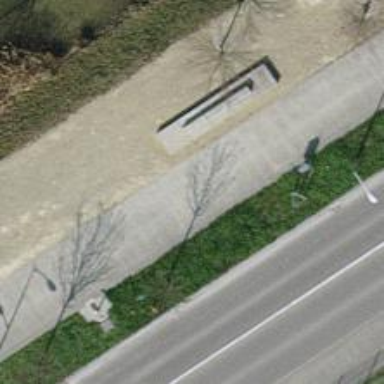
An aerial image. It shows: Cycleway with concrete surface.